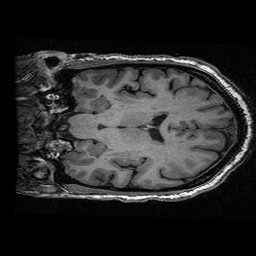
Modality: T1w
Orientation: coronal
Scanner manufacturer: ge
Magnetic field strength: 3 T
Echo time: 0.00318 s